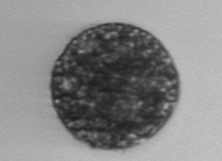
Label: Vicicitus_globosus